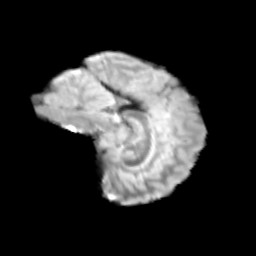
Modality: T2w
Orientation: sagittal
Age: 10
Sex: male
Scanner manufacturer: siemens
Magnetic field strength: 3 T
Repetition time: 3.8 s
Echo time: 0.07 s